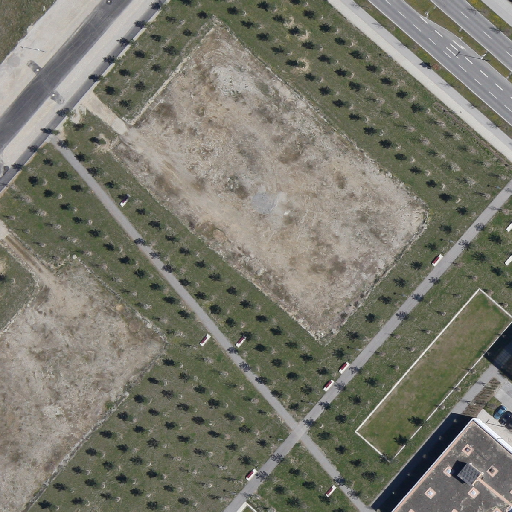
Referring expression: sidewalk along with tree